Field crop: tomato
Growth stage: 2
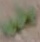
Species: solanum